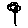
Label: flower